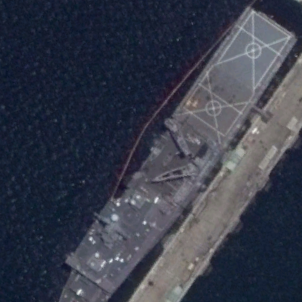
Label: combat